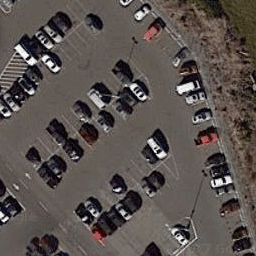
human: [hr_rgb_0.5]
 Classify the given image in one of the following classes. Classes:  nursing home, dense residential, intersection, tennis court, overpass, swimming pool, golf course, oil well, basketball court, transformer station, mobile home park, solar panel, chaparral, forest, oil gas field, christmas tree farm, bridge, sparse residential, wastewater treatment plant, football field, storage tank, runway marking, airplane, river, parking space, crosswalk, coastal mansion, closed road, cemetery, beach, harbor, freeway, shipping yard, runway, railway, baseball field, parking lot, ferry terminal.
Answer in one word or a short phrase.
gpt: parking lot